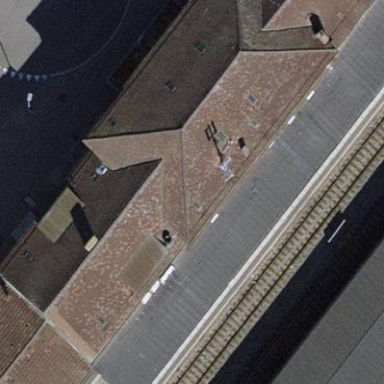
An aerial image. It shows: Train station with gabled roof.